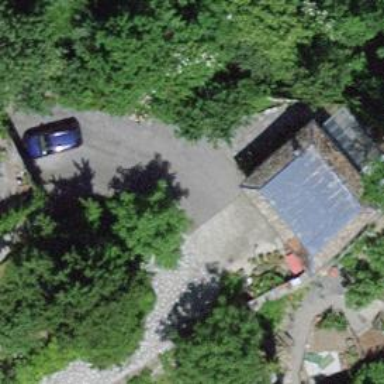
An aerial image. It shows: Driveway with surface made of sett.